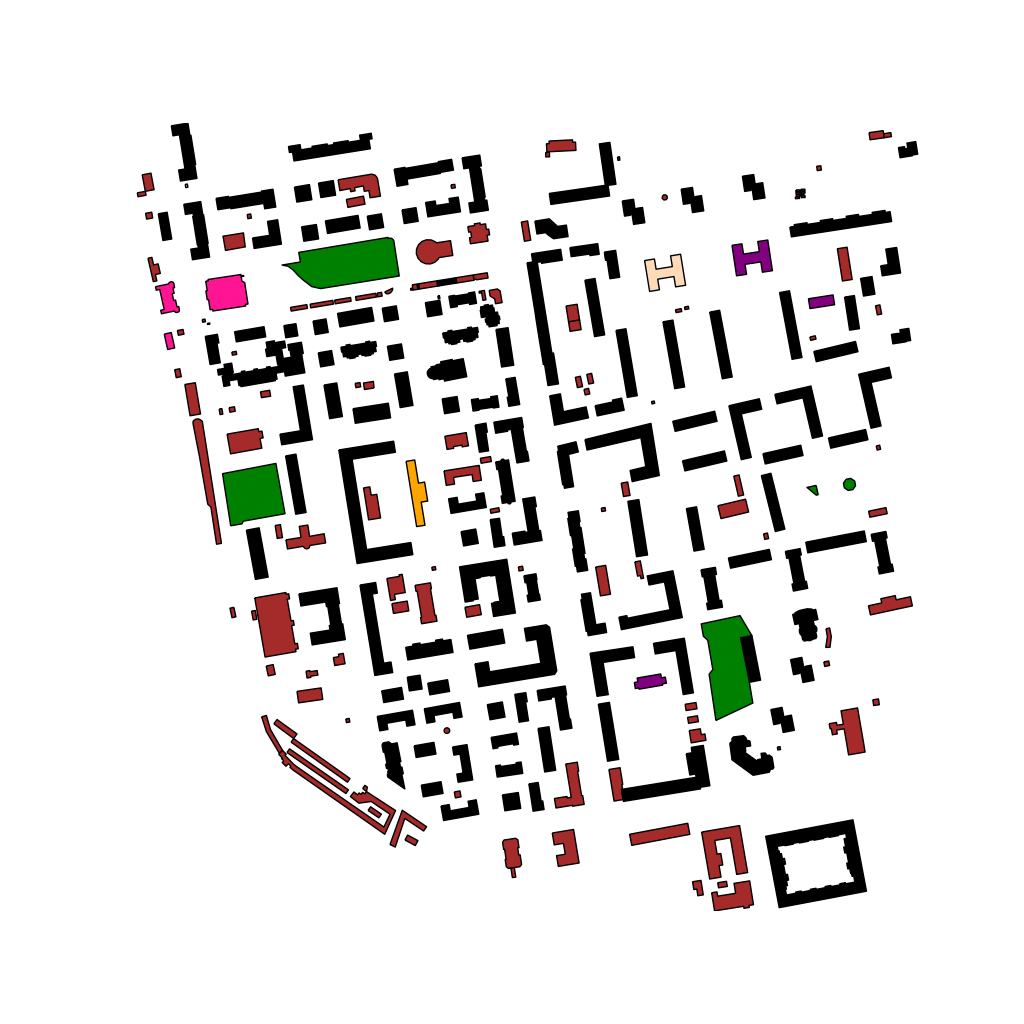
Tags: overhead vector_map, business, industrial, recreation, residential, special, modern, soviet, high_rise, individual_rise, low_rise, medium_rise, density_1, Building, Cafe, Facility, Hospital, Kinder, Park, Rail, School, 1.0 km²